Question: I have a simple bootstrap panel. I'm setting margins to 0, but it looks like it isn't 0. See attached. The margin says "-", which I presume means 0. But when highlighted, I see the big block of orange. Is this telling me the margin extends all the way to the right of the screen? I want to put another panel to the right (side-by-side), and it's pushing it to underneath this panel.

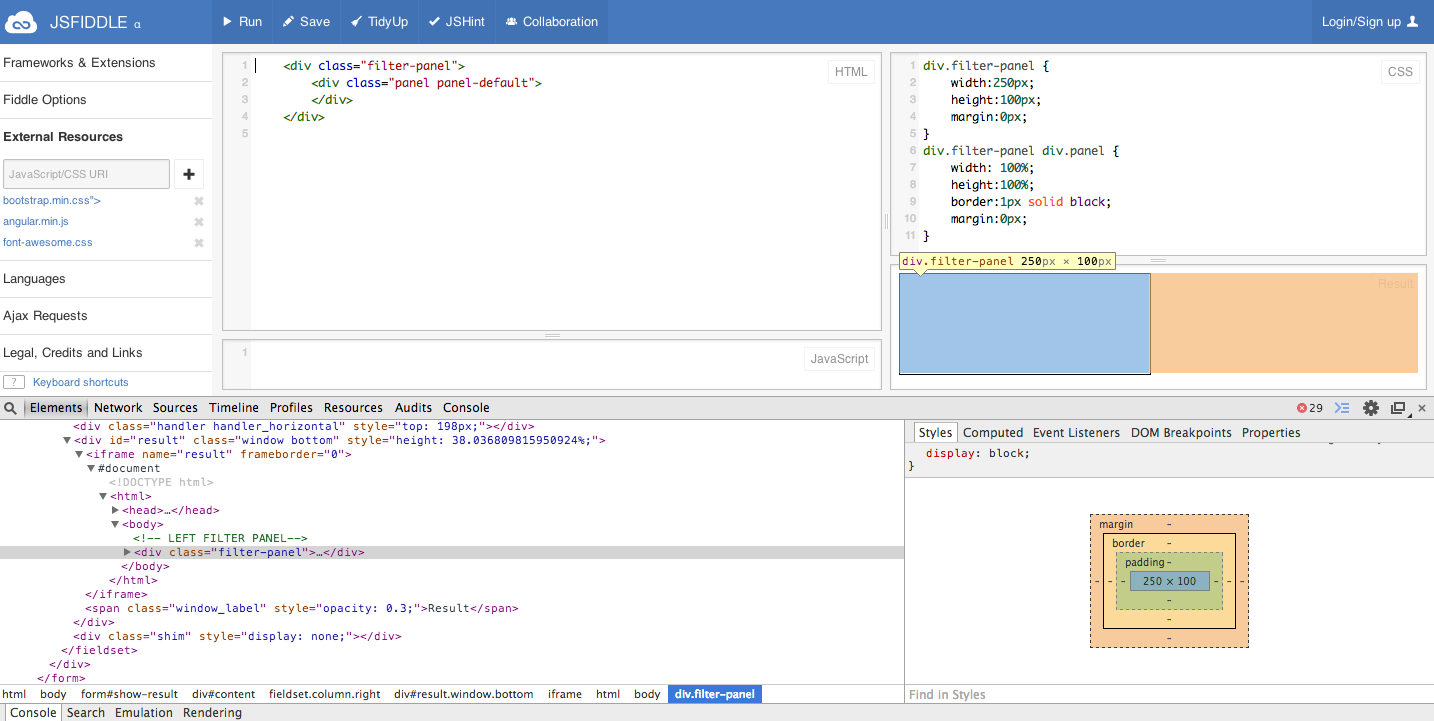
Answer: There's nothing wrong. It's a block element. That's how block elements behave.
If you want something next to that div either change the div to 'display: inline-block;' or 'float' it 'left' or 'right' (e.g., 'float: left;'). Choose whichever fits your needs.